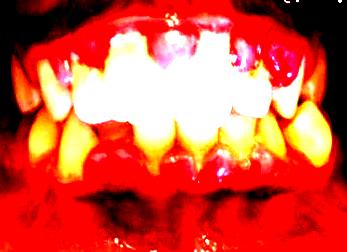
Condition: Gingivitis